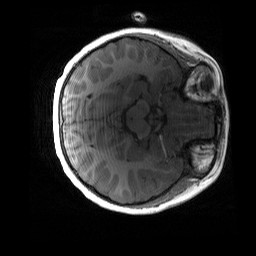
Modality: T1w
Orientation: axial
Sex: female
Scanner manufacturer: siemens
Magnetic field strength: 3 T
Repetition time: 1.9 s
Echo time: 0.00243 s